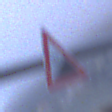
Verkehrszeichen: Steigung10
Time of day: SunriseSunset
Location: Outdoor (Urban)
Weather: Overcast
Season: NotSpecified
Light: Natural